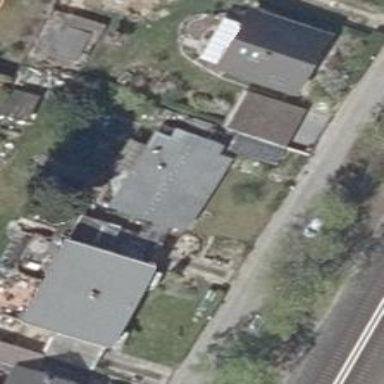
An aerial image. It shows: Detached building.